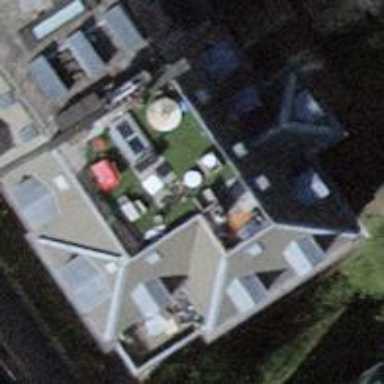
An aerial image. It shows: Building with mansard roof.